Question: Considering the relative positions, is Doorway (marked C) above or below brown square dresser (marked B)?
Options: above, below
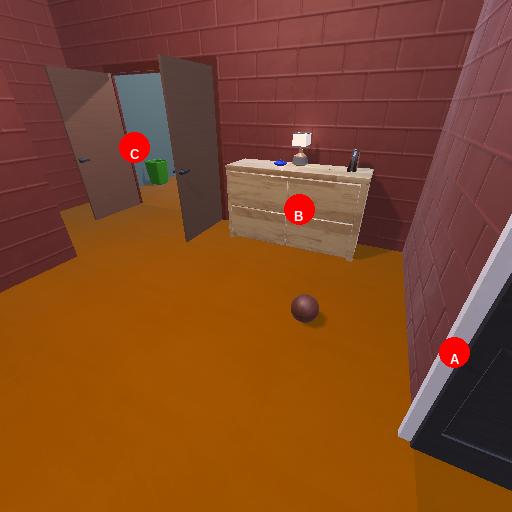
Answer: above